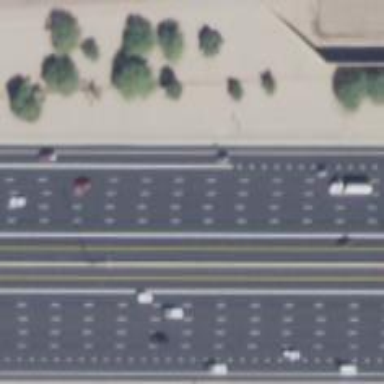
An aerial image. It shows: Motorway.